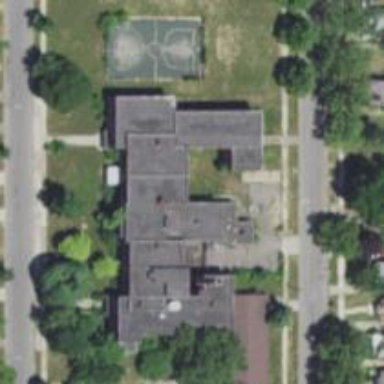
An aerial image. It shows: School building.